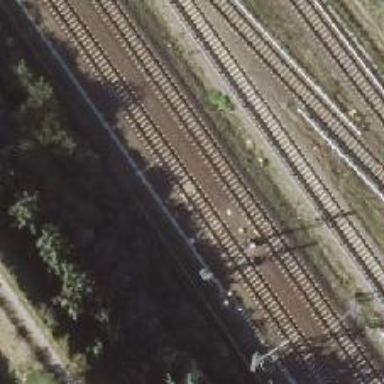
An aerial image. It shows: Railway signal.